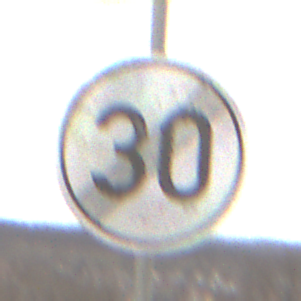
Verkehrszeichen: EndeGeschwindigkeit30
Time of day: Midday
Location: Outdoor (Nature)
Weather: Overcast
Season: NotSpecified
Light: Natural